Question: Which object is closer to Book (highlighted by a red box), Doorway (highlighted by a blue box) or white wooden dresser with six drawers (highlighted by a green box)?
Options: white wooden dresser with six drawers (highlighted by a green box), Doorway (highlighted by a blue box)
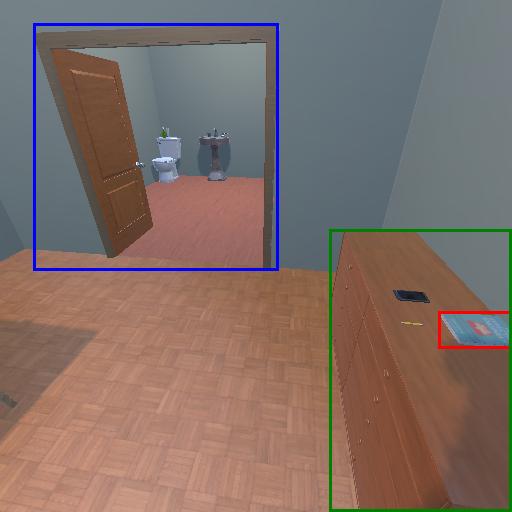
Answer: white wooden dresser with six drawers (highlighted by a green box)